Field crop: maize
Growth stage: 2
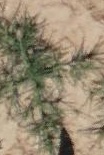
Species: salsola